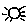
Label: sun